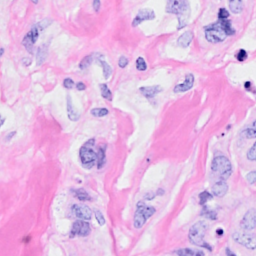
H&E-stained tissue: Breast